Brain MRI, t2w sequence, axial 2D slice.
Patient: age 29, sex F, weight 95 kg, height 1.95 m
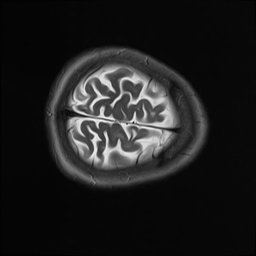